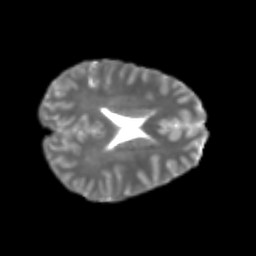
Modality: T2w
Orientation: axial
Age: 23
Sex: male
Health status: healthy
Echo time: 0.074 s